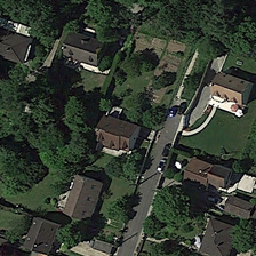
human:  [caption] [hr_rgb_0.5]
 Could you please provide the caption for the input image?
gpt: Both sides were lined with gray roofs.

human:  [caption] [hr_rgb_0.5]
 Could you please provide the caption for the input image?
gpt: There are many cars on the street.

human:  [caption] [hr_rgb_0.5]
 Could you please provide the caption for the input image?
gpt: The road is lined with gray roofs.

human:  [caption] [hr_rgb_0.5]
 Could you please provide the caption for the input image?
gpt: There are many cars on the road.

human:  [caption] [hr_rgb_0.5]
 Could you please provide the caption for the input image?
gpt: There are many cars on the road.